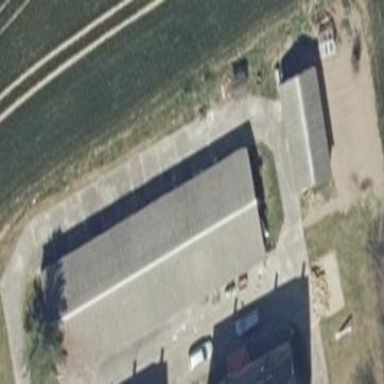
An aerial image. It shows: Commercial building.